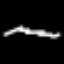
Label: squiggle